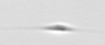
Label: Cylindrotheca_morphotype1